Field crop: tomato
Growth stage: 1
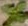
Species: solanum